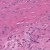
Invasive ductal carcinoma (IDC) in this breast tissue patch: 0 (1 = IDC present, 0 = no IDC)